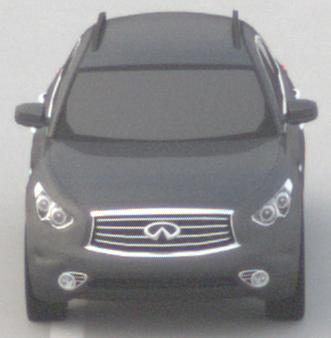
Make: Infiniti
Model: FX 37
Detailed model: FX (S51)
Model produced from: 2012/07
Model produced until: 2013/10
Doors: 5
Color: gray
Road condition: dry road
Daytime: morning or afternoon
Contrast: low contrast